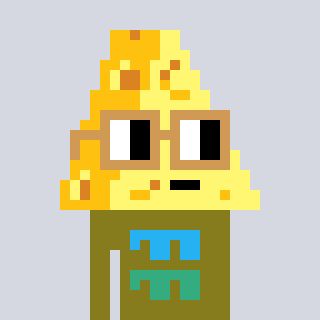
a pixel art character with square brown glasses, a cheese-shaped head and a gunk-colored body on a cool background